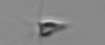
Label: Calciopappus